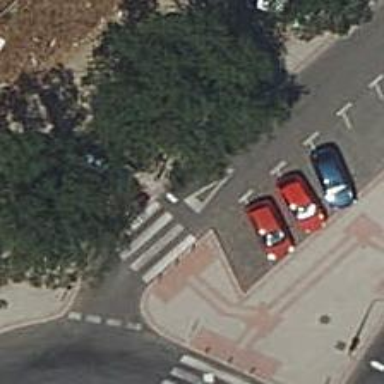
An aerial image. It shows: Uncontrolled footway crossing with markings.